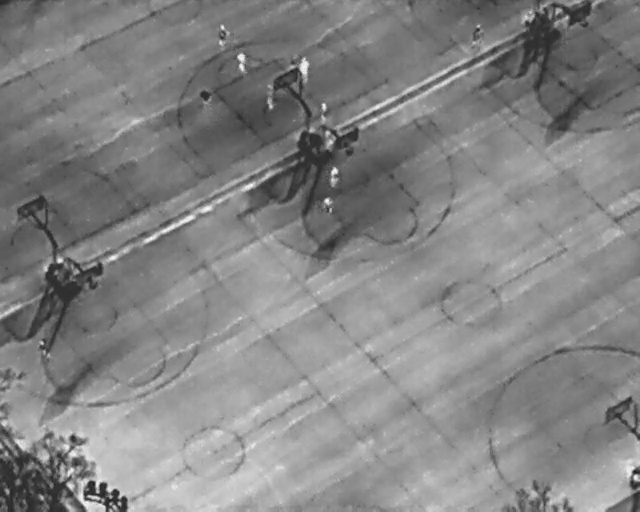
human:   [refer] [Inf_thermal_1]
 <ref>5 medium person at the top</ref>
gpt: <box>[[32, 5, 36, 7, 2], [35, 10, 39, 13, 2], [30, 17, 33, 19, 2], [40, 17, 44, 20, 2], [50, 26, 53, 28, 2]]</box>